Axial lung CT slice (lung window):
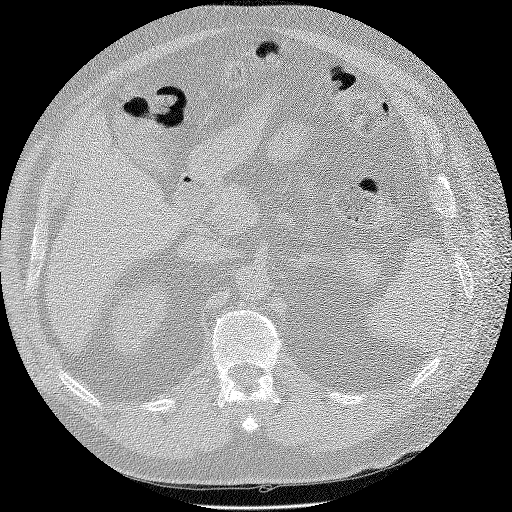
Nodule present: no